Question: 'JavaFX' I'm rookie to 'JavaFX' but I have some experience with 'Swing'.
How can I place the slider vertically?
And one more question,I want the 'Thumb' to be draggable only to the 'Tick marks',not in the intermediate space,how can I achieve that?

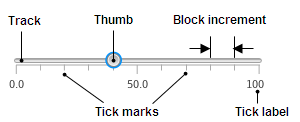
Answer: > How can I place the slider vertically?
Use <URL>
'''
slider.setOrientation(Orientation.VERTICAL);
'''
> I want the Thumb to be draggable only to the Tick marks,not in the intermediate space,how can I achieve that?
Use <URL> after setting an appropriate tick unit, count and block increment.
'''
slider.setMajorTickUnit(0.25f);
slider.setMinorTickCount(1);
slider.setBlockIncrement(0.125f);
slider.setSnapToTicks(true);
'''
Sample app:
'''
import static javafx.application.Application.launch;
import javafx.application.*;
import javafx.event.*;
import javafx.geometry.Orientation;
import javafx.scene.*;
import javafx.scene.control.*;
import javafx.scene.layout.*;
import javafx.stage.Stage;
public class VerticalSliderSample extends Application {
@Override public void start(Stage stage) {
Slider slider = new Slider(0, 1, 0.5);
slider.setShowTickMarks(true);
slider.setShowTickLabels(true);
slider.setMajorTickUnit(0.25f);
slider.setMinorTickCount(1);
slider.setBlockIncrement(0.125f);
slider.setSnapToTicks(true);
slider.setOrientation(Orientation.VERTICAL);
VBox layout = new VBox(10);
layout.setStyle("-fx-background-color: cornsilk; -fx-padding: 10;");
layout.getChildren().setAll(slider);
stage.setScene(new Scene(layout));
stage.show();
}
public static void main(String[] args) { launch(args); }
}
'''

> I'm exploring JavaFX and I must say I'm little disappointed with the luck of learning material.
Email (constructive) feedback on Oracle developed JavaFX documentation to:
'jfx-docs-feedback_ww@oracle.com'